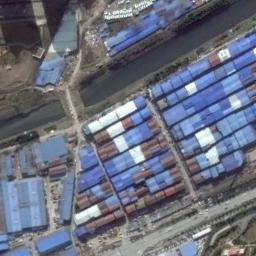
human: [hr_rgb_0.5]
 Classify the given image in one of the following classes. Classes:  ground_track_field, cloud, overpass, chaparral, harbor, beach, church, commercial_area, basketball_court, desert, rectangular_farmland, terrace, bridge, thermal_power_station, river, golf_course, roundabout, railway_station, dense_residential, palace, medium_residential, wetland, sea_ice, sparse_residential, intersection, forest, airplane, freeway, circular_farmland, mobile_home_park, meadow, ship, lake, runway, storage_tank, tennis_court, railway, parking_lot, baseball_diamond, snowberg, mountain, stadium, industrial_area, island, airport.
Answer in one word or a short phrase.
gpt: industrial_area